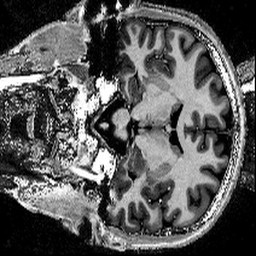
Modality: T1w
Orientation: coronal
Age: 28
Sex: male
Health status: healthy
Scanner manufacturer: siemens
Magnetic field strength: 9.4 T
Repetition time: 6 s
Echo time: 0.003 s